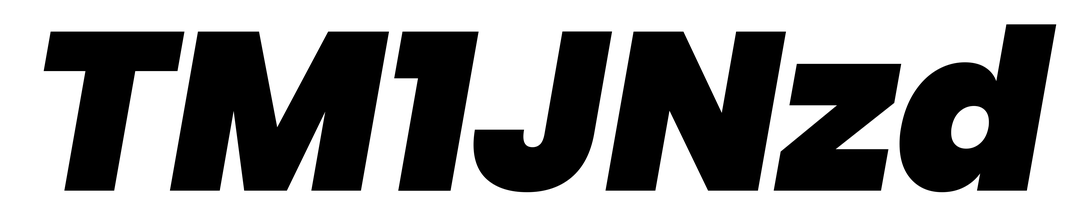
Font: Poppins-BlackItalic